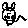
Label: cat